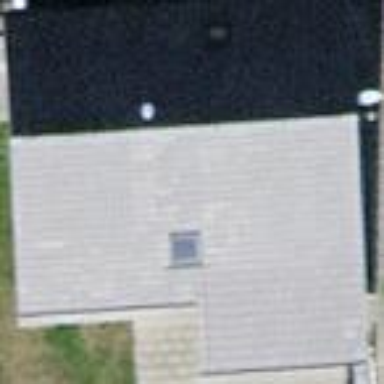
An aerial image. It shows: Detached building with gabled roof.